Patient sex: F
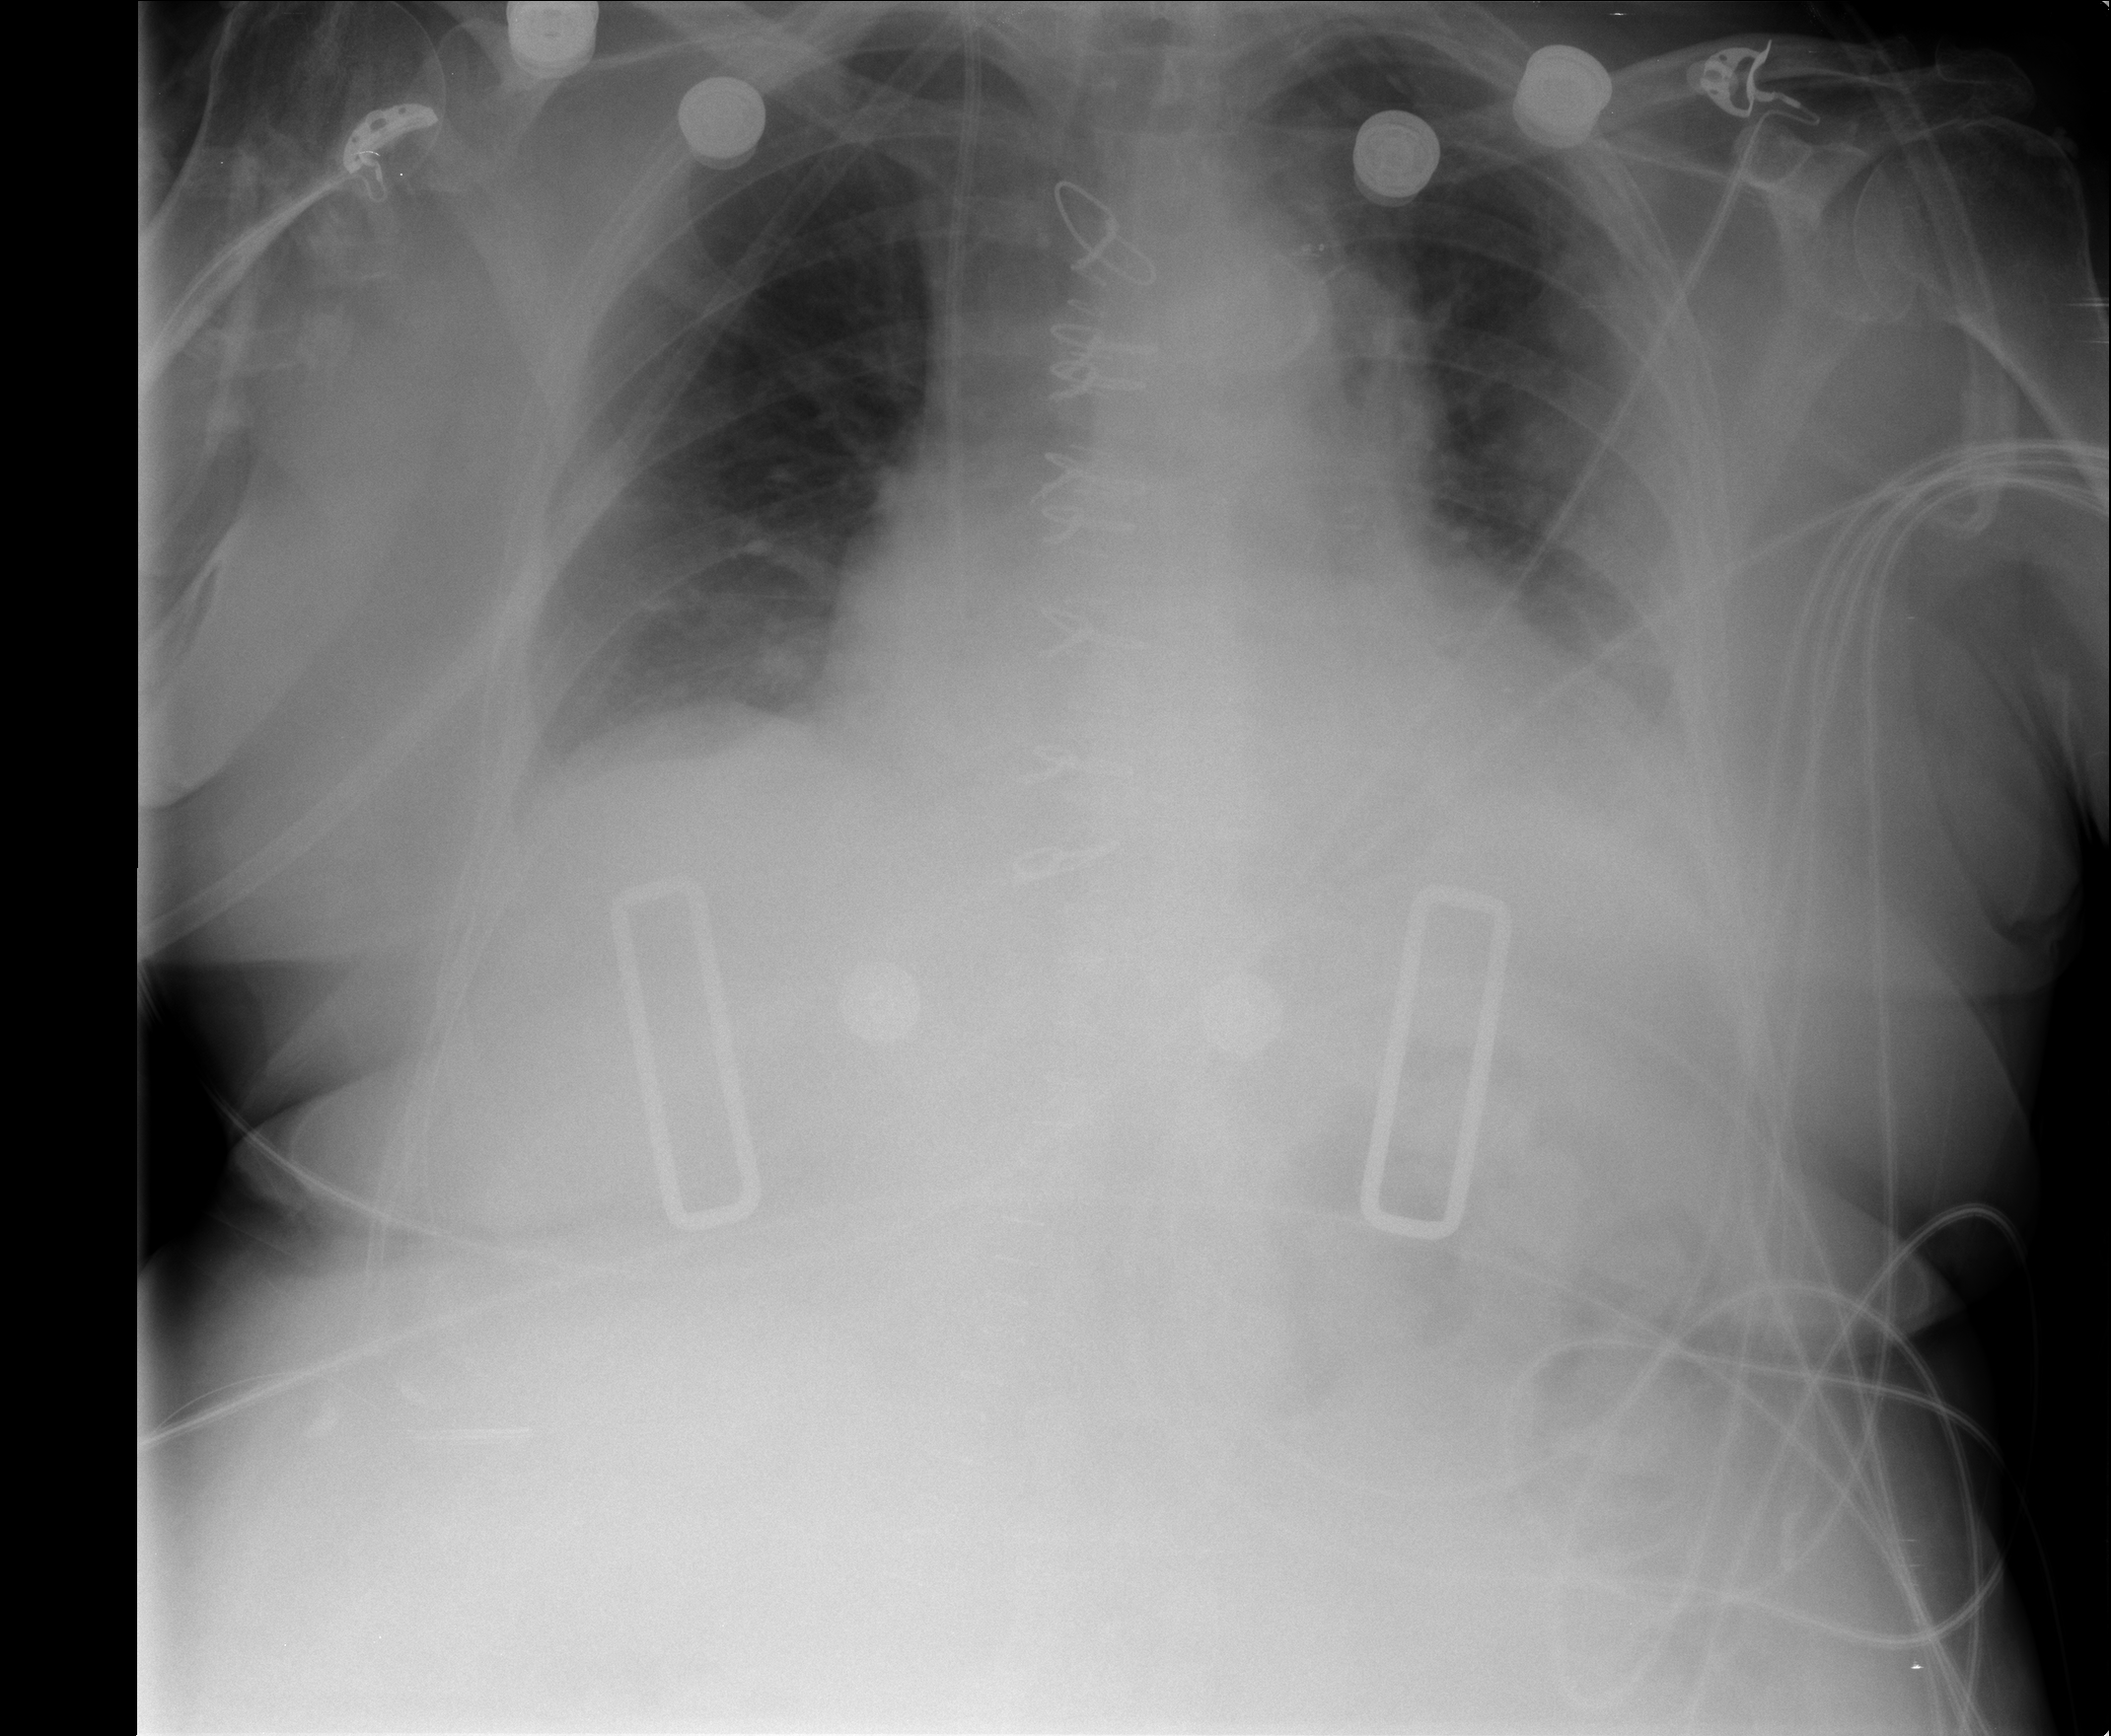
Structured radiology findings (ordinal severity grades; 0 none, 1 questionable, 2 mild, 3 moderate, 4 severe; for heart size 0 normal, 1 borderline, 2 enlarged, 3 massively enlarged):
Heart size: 1
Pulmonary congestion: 0
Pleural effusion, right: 1
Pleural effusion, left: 2
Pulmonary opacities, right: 0
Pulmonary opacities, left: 0
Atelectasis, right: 2
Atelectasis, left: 2